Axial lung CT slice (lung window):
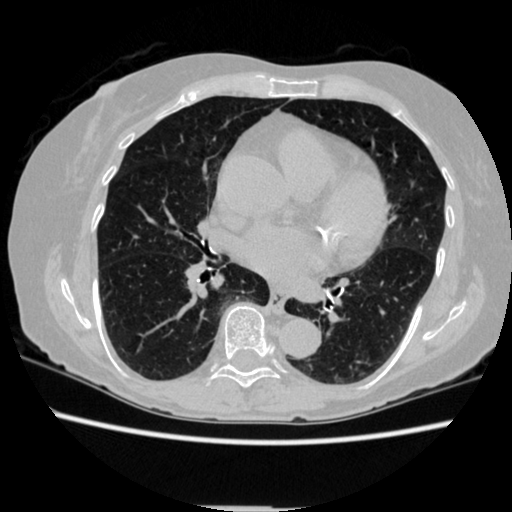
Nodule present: no